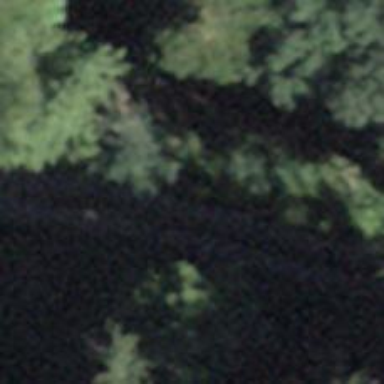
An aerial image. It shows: Track with grade 3 tracktype.